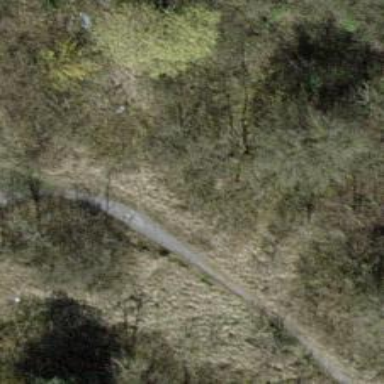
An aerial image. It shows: Unpaved path with excellent trail visibility.